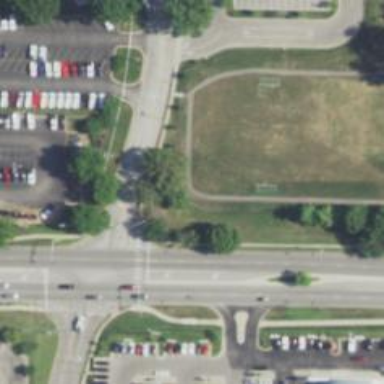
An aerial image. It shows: Footway.